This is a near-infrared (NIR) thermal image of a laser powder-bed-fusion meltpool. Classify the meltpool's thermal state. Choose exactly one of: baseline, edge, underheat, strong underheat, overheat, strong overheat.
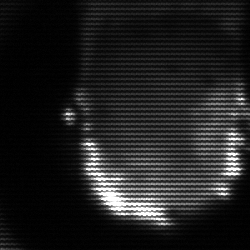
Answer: baseline